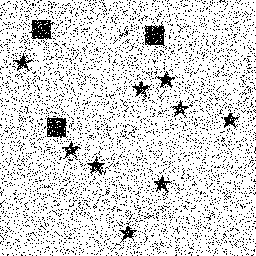
Squares: 3
Triangles: 0
Stars: 9
Total shapes: 12